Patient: sex M, age 44
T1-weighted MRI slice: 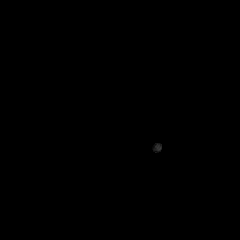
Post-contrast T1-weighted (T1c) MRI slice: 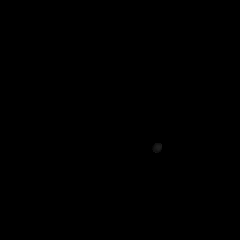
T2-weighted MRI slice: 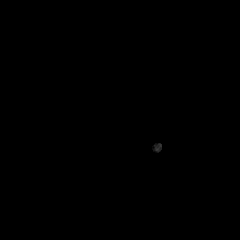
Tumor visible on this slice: no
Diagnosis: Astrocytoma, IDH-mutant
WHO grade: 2